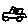
Label: car